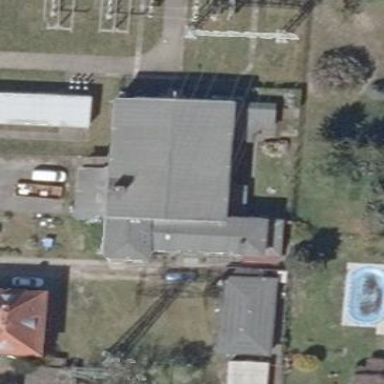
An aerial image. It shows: Building with flat grey roof dedicated to electricity.